Aerial crown-view tile of a tropical tree (Barro Colorado Island, Panama), acquired 20250818:
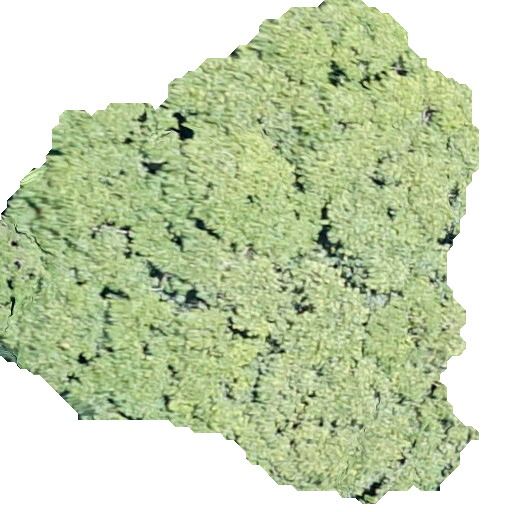
Species: Luehea seemannii
GBIF accepted scientific name: Luehea seemannii
Crown area: 250.381 m²